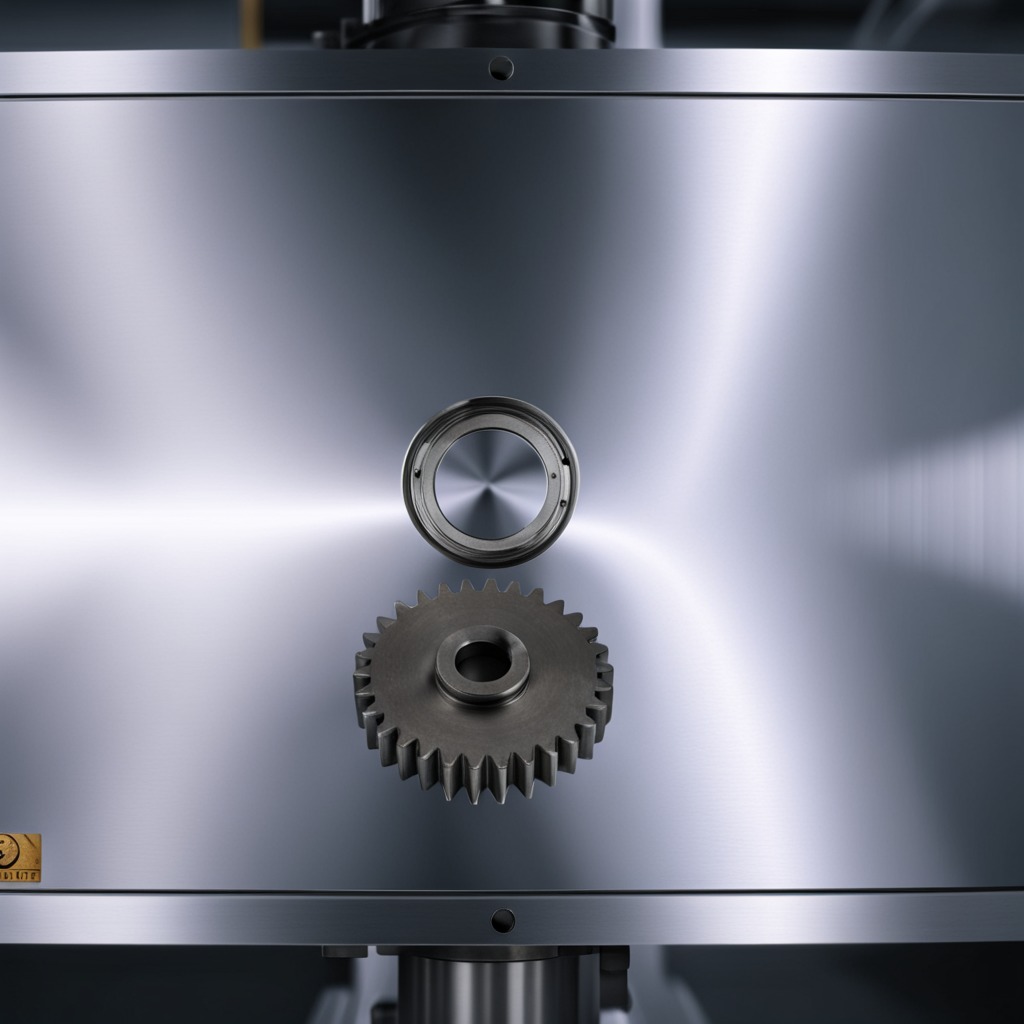
A steel gear with teeth is lying on a metal table in a machine shop under fluorescent lights.